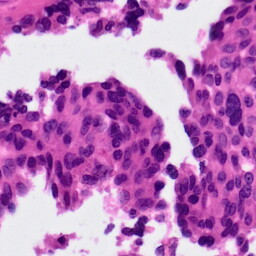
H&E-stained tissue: Ovarian